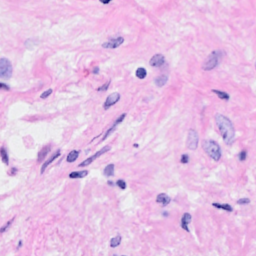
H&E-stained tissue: Breast